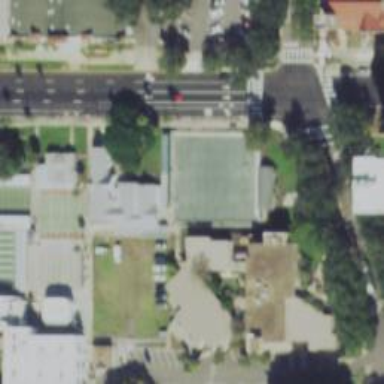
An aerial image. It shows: Lawn bowling club.